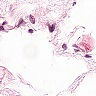
Metastatic tissue present: no